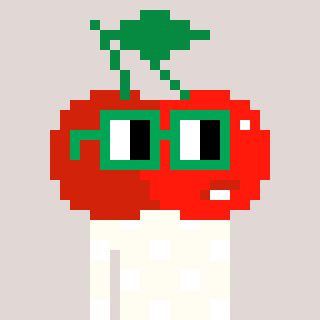
a pixel art character with square green glasses, a cherry-shaped head and a grayscale-colored body on a warm background